Interaction volume radius: 10 \u00c5
Interaction volume height: 25 \u00c5
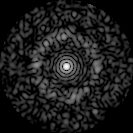
Disorder parameter: 0.8425